Question: I am trying to make 6 CSS vertical lines under a table. I have attached a screenshot of what I need to achieve. Can someone help me with this one please.

'''
<div id="tablebar">
<table>
<thead>
<tr>
<th>1960</th>
<th>1970</th>
<th>1980</th>
<th>1990</th>
<th>2000</th>
<th>2010</th>
</tr>
</thead>
</table>
'''
The css:
'''
tr:after {
content: '';
width: 0;
height: 100%;
position: absolute;
border: 1px solid black;
top: 0;
left: 100px;
}
'''
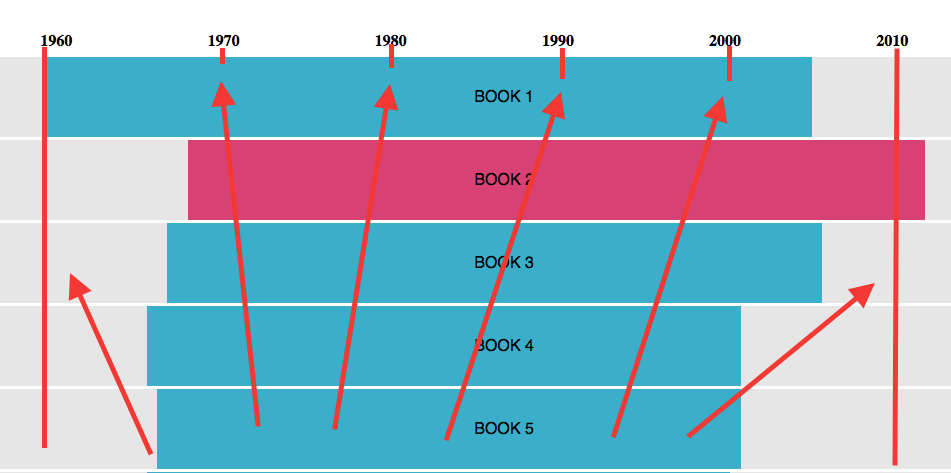
Answer: I played a bit with it, is this what you're after?
'''
#tablebar table{
width:100%;
}
#tablebar table thead tr th {
position:relative;
}
#tablebar table thead tr th:after {
content: ' ';
border-left:1px solid #000;
left:50%;
height:100%;
position:absolute;
display:block;
top:100%;
}
#tablebar table thead tr th:first-child:after,#tablebar table thead tr th:last-child:after {
height:900%;
}
'''
Here's the <URL>